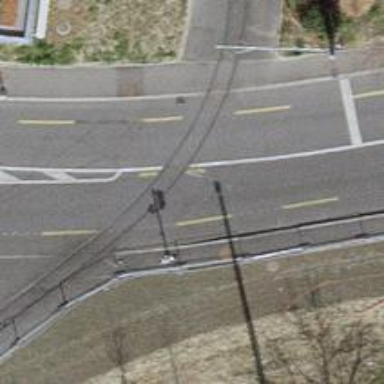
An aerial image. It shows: Tram level crossing on the railway.